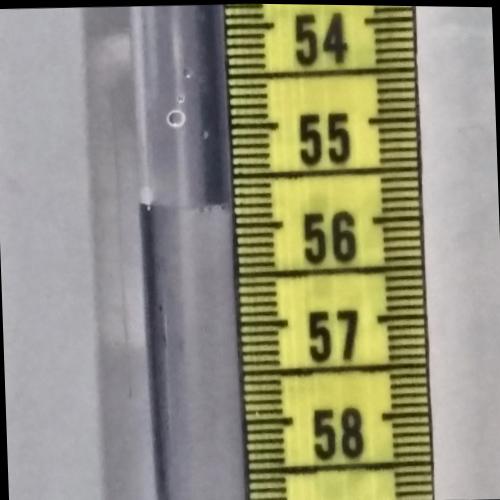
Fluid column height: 55.8 cm